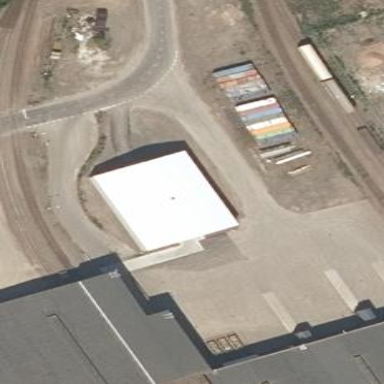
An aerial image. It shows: White-roofed warehouse.